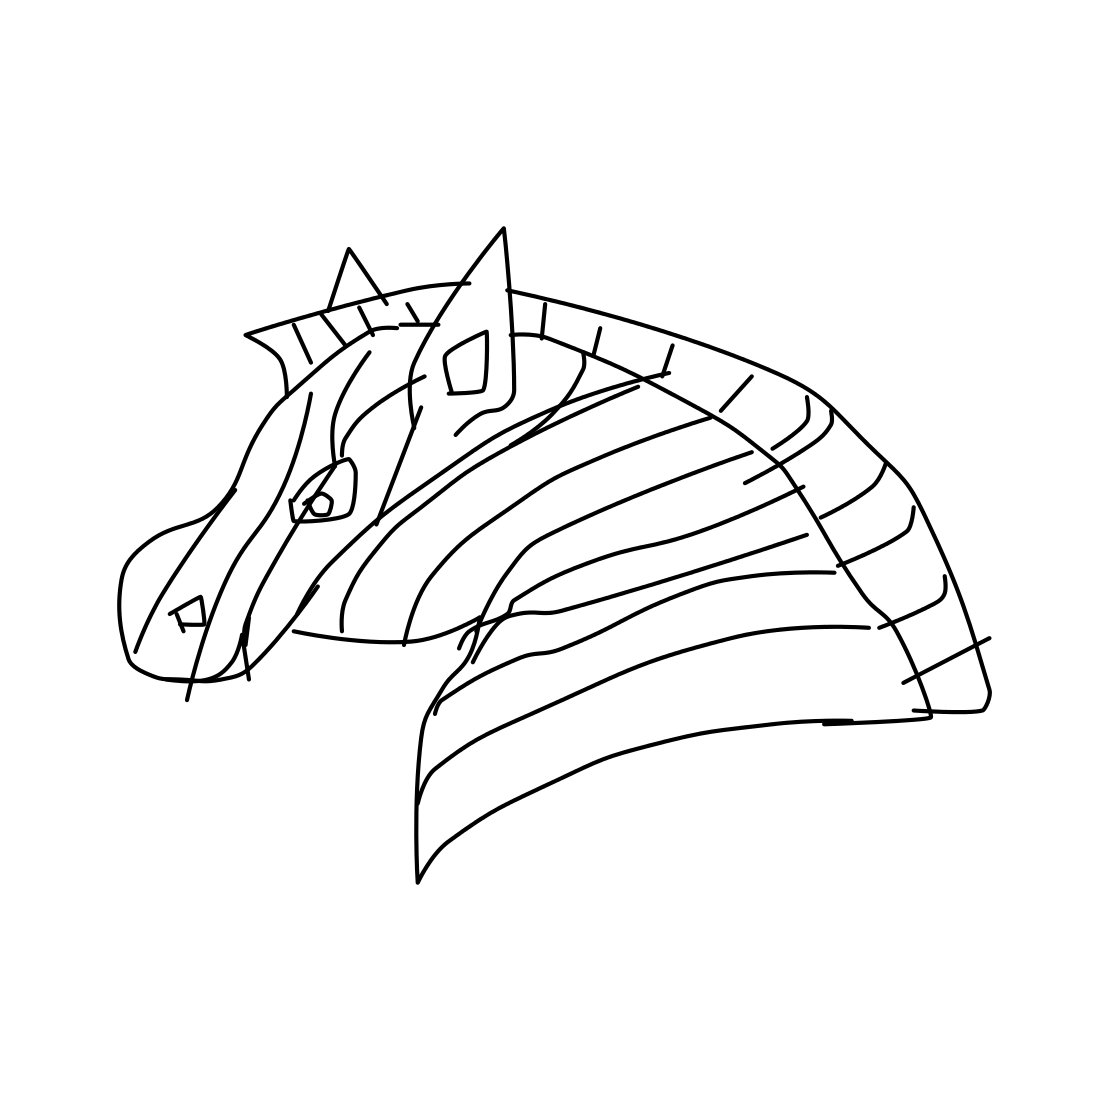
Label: zebra